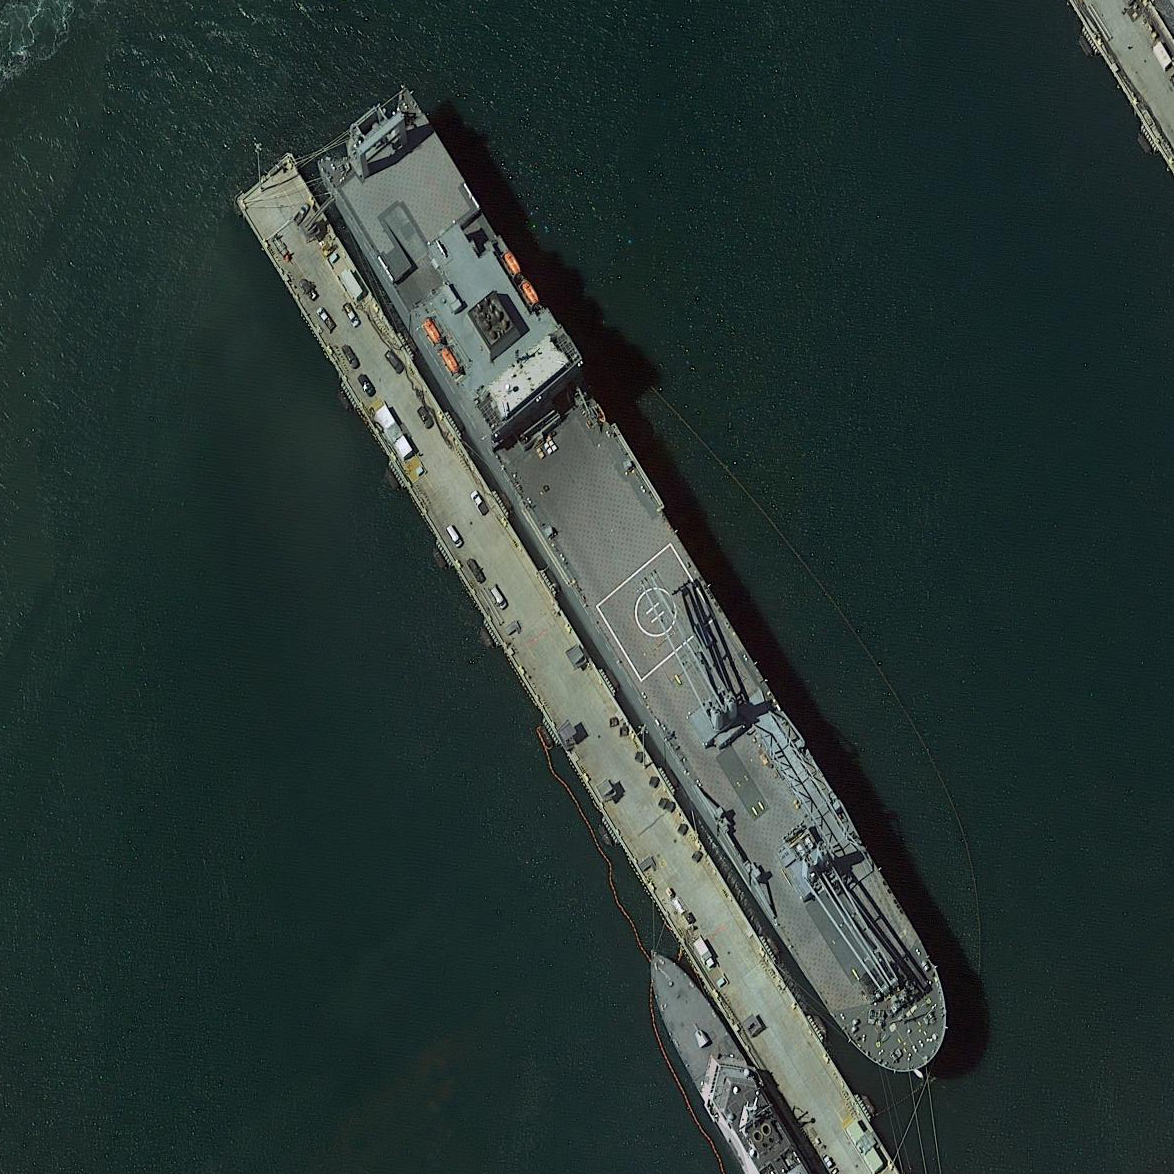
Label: Crane_ship